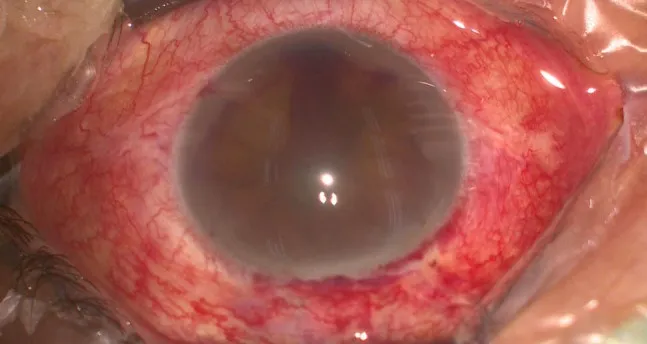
Photograph of the left eye at presentation; anterior segment examination of the left eye revealed conjunctival hyperemia, corneal edema, and hyphema.
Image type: medical_photograph (other_medical_photograph)